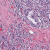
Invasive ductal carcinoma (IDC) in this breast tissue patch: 1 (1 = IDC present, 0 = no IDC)